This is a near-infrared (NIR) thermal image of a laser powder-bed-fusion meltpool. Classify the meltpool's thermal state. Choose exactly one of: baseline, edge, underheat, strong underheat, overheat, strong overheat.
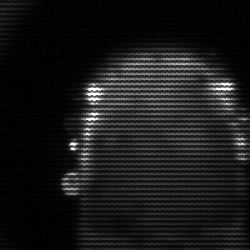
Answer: baseline